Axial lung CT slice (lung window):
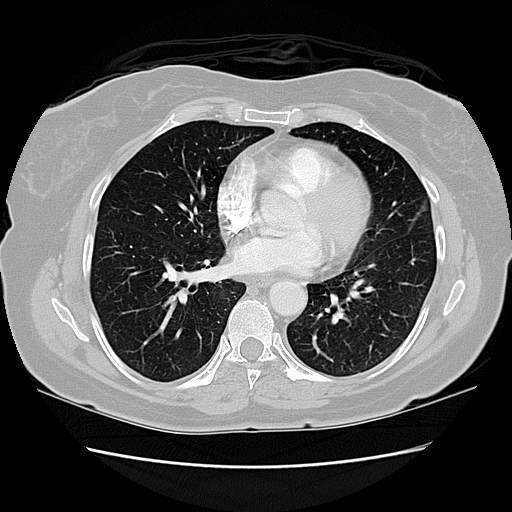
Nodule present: no